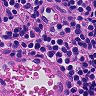
Metastatic tissue present: no